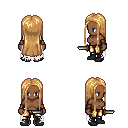
a pixel art fantasy rpg character, female body template, human, dark skin, white tattered cape, gold greaves, light blonde extra-long hairstyle, cloth bracers, black shoes, dagger, four views (front, back, left, right), 2x2 character sprite sheet, small pixel art, hard edges, no anti-aliasing